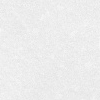
Atmospheric dust classification: dusty